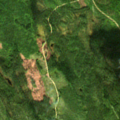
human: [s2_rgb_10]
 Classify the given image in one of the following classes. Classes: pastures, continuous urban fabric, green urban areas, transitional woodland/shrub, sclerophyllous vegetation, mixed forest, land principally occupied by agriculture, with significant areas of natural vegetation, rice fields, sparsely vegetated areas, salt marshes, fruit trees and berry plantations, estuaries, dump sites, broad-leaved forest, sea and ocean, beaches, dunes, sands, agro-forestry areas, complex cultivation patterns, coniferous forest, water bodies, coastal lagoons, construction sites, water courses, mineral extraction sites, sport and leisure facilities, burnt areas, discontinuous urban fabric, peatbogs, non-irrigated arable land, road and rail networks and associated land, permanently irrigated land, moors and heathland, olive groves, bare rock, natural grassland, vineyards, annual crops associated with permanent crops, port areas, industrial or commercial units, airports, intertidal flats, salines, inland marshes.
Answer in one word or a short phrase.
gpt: coniferous forest, mixed forest